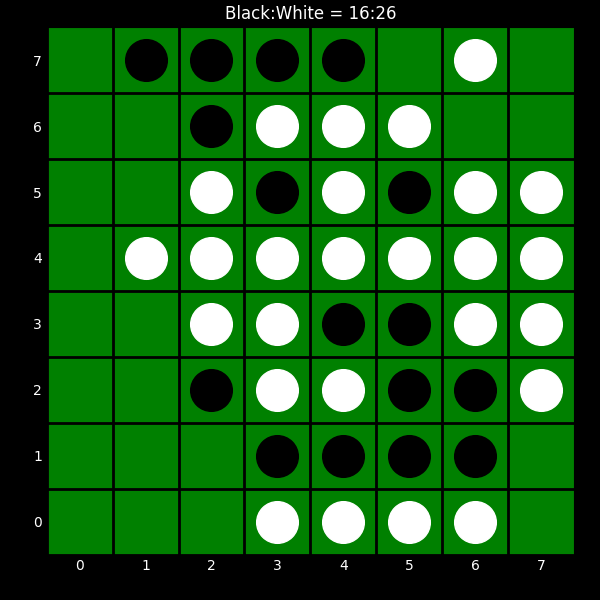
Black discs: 16
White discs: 26